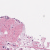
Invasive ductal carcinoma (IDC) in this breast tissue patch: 1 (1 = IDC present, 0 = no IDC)